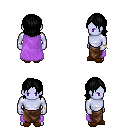
a pixel art fantasy rpg character, male body template, dark elf, purple skin, lavender cape, robe skirt, black long bangs hairstyle, bracelets, brown slippers, four views (front, back, left, right), 2x2 character sprite sheet, small pixel art, hard edges, no anti-aliasing